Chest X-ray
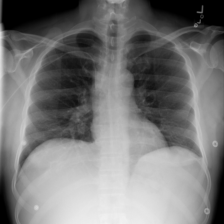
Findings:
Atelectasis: positive
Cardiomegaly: negative
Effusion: negative
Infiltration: negative
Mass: negative
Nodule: negative
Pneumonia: negative
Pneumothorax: negative
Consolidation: negative
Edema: negative
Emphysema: negative
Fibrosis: negative
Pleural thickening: negative
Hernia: negative